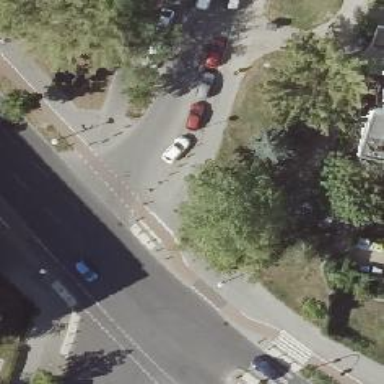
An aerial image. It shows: Road with "give way" sign.